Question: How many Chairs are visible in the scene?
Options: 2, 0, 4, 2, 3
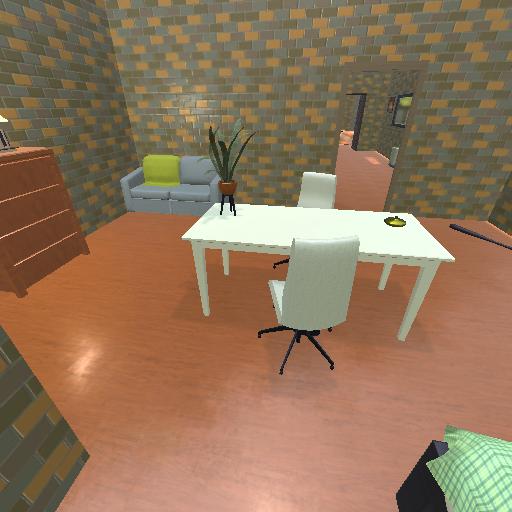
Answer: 2